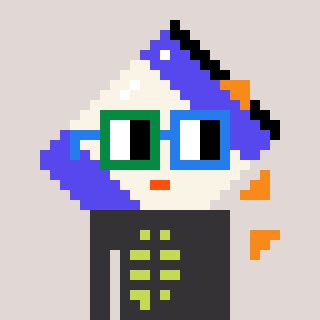
a pixel art character with square green and blue glasses, a chips-shaped head and a grayscale-colored body on a warm background